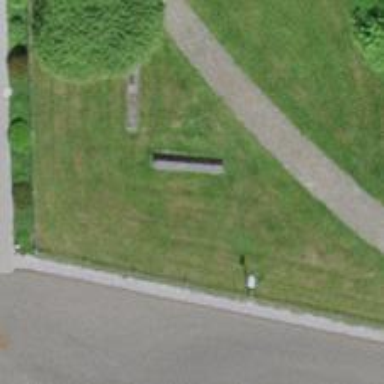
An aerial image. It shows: Concrete bench.